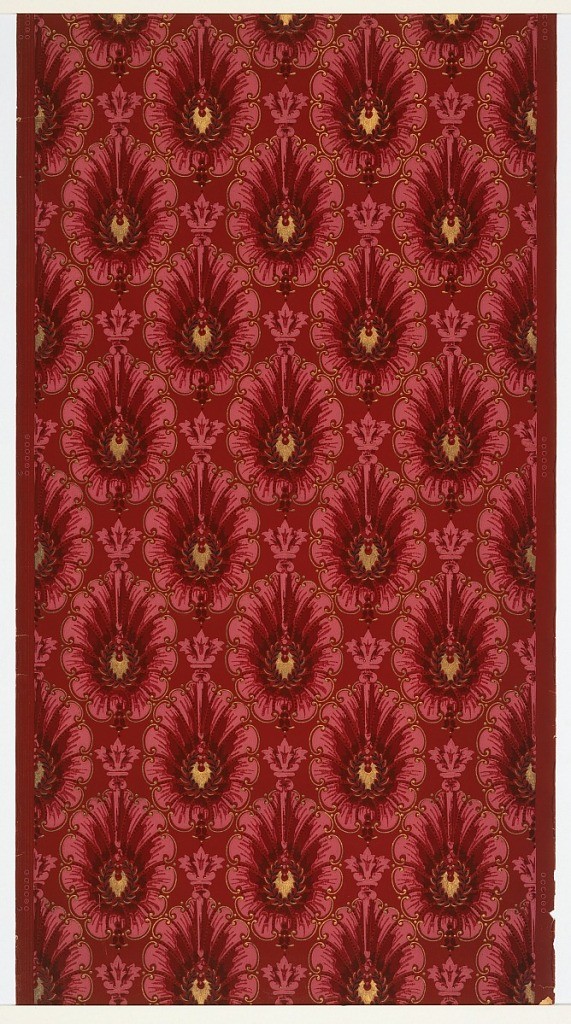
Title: Sidewall
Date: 1905–1915
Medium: Machine-printed paper
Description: Medallions in diagonal lines with foliate wreaths, torches and beading and outlined by scrolls. Red ground. Printed in reds, pinks, black and metallic gold.